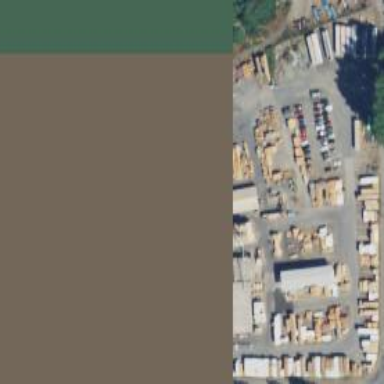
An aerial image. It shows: Industrial area dedicated to sawmill.